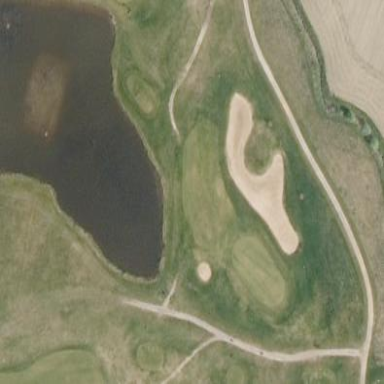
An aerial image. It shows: Grassy area designated as golf fairway.